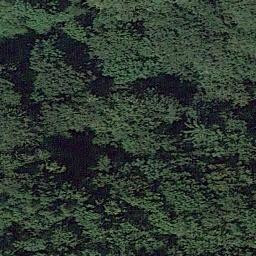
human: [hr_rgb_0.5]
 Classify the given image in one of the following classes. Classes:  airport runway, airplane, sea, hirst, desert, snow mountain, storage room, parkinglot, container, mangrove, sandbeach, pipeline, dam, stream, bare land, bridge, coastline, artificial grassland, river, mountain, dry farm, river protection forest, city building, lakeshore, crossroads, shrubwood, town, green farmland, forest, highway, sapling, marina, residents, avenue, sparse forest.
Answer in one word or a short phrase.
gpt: forest